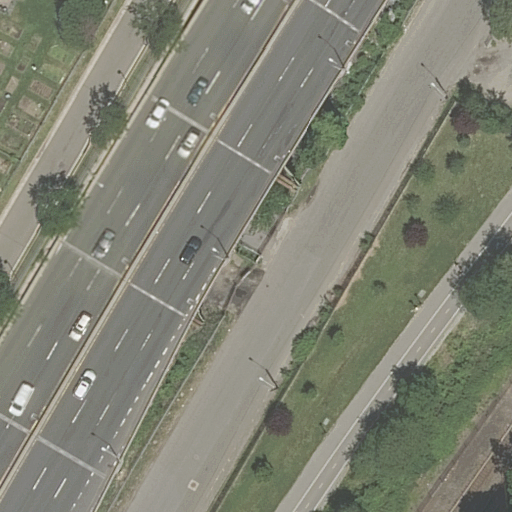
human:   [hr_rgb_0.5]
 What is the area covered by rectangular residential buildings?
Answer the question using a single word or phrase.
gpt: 0m2

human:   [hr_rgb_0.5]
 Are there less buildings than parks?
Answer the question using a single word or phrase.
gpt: yes

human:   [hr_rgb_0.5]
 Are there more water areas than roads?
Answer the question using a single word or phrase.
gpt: no

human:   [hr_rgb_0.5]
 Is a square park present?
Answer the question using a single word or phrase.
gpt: no

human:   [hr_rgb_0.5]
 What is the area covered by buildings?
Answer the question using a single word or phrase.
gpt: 0m2

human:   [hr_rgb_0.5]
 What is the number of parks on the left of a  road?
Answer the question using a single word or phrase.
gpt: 2

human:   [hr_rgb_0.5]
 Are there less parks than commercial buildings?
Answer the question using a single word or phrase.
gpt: no

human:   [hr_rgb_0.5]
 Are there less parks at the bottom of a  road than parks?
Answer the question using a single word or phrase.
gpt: no

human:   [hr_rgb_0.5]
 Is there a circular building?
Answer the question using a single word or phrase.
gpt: no

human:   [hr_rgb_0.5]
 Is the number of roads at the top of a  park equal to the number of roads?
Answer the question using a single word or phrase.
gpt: yes

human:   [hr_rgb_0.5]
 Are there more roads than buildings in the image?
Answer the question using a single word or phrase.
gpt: yes

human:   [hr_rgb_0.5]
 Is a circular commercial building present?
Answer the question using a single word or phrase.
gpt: no

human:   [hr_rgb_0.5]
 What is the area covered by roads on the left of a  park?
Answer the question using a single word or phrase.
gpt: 0m2

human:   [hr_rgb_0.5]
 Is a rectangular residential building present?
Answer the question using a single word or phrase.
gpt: no

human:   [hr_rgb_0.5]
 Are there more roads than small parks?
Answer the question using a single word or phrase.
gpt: yes

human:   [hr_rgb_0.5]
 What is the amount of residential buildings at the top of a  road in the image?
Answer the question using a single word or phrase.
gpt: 0

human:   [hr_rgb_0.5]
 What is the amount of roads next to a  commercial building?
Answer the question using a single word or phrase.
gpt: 0

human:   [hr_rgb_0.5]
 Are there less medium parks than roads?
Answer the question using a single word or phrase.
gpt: yes

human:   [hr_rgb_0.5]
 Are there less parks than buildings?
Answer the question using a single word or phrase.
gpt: no

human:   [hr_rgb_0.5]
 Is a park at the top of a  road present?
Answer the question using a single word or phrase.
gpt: no

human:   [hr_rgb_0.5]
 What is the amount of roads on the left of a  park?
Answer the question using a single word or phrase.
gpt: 0

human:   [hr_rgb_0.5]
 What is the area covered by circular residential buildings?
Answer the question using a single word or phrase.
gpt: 0m2

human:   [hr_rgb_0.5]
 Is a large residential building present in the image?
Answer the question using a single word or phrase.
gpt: no

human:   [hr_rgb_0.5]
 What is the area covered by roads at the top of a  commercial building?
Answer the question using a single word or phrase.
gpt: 0m2

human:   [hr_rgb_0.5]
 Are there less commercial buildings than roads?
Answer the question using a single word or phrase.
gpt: yes

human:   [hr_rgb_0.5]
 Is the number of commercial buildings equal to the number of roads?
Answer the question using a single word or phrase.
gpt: no

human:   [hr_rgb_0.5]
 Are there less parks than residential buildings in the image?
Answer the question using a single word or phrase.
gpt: no

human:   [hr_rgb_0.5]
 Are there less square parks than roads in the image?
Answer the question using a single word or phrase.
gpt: yes

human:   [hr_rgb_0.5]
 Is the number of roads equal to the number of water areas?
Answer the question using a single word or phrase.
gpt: no

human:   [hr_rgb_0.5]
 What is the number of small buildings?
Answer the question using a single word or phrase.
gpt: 0

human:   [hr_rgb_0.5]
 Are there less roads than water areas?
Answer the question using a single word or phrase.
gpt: no

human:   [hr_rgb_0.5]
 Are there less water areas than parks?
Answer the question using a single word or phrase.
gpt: yes

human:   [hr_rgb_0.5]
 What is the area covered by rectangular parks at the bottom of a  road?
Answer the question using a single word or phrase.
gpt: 10642m2

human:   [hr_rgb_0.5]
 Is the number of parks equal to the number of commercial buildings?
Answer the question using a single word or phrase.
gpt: no

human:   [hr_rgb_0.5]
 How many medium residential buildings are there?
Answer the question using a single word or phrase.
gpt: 0

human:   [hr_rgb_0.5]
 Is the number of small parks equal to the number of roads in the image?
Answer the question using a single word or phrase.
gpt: no